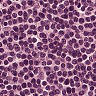
Metastatic tissue present: no